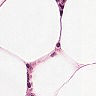
Metastatic tissue present: no